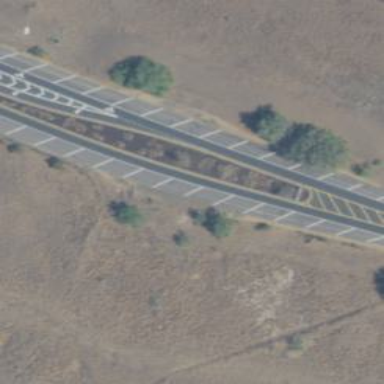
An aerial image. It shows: Secondary road.